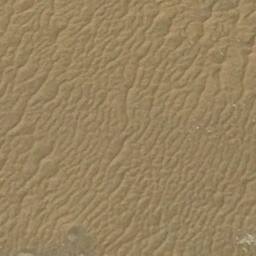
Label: desert